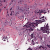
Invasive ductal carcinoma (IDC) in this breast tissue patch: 1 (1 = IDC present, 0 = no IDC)